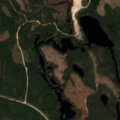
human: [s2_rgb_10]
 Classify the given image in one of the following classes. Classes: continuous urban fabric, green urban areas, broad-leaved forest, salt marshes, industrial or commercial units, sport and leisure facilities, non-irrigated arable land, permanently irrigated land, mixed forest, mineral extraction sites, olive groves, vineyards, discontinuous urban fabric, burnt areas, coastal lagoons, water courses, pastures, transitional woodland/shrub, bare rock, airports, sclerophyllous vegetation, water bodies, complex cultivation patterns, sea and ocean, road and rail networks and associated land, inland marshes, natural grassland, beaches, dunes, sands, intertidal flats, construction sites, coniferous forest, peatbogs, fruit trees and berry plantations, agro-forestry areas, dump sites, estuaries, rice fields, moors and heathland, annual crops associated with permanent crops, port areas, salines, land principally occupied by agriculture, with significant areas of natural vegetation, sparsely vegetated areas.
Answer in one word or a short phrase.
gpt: coniferous forest